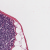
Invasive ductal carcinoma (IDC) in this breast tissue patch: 0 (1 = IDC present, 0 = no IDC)